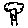
Label: tree